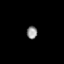
Tissue: prostate
Cell type: Epithelial cells
Senescence score: 0.3196
Nuclear area (px): 132
Mean DAPI intensity: 143.492